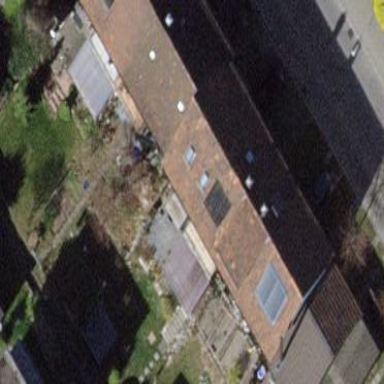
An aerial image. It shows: Terrace building.